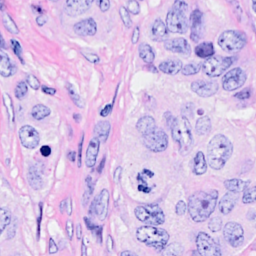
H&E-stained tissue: Breast